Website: home-depot
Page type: delivery-shipping
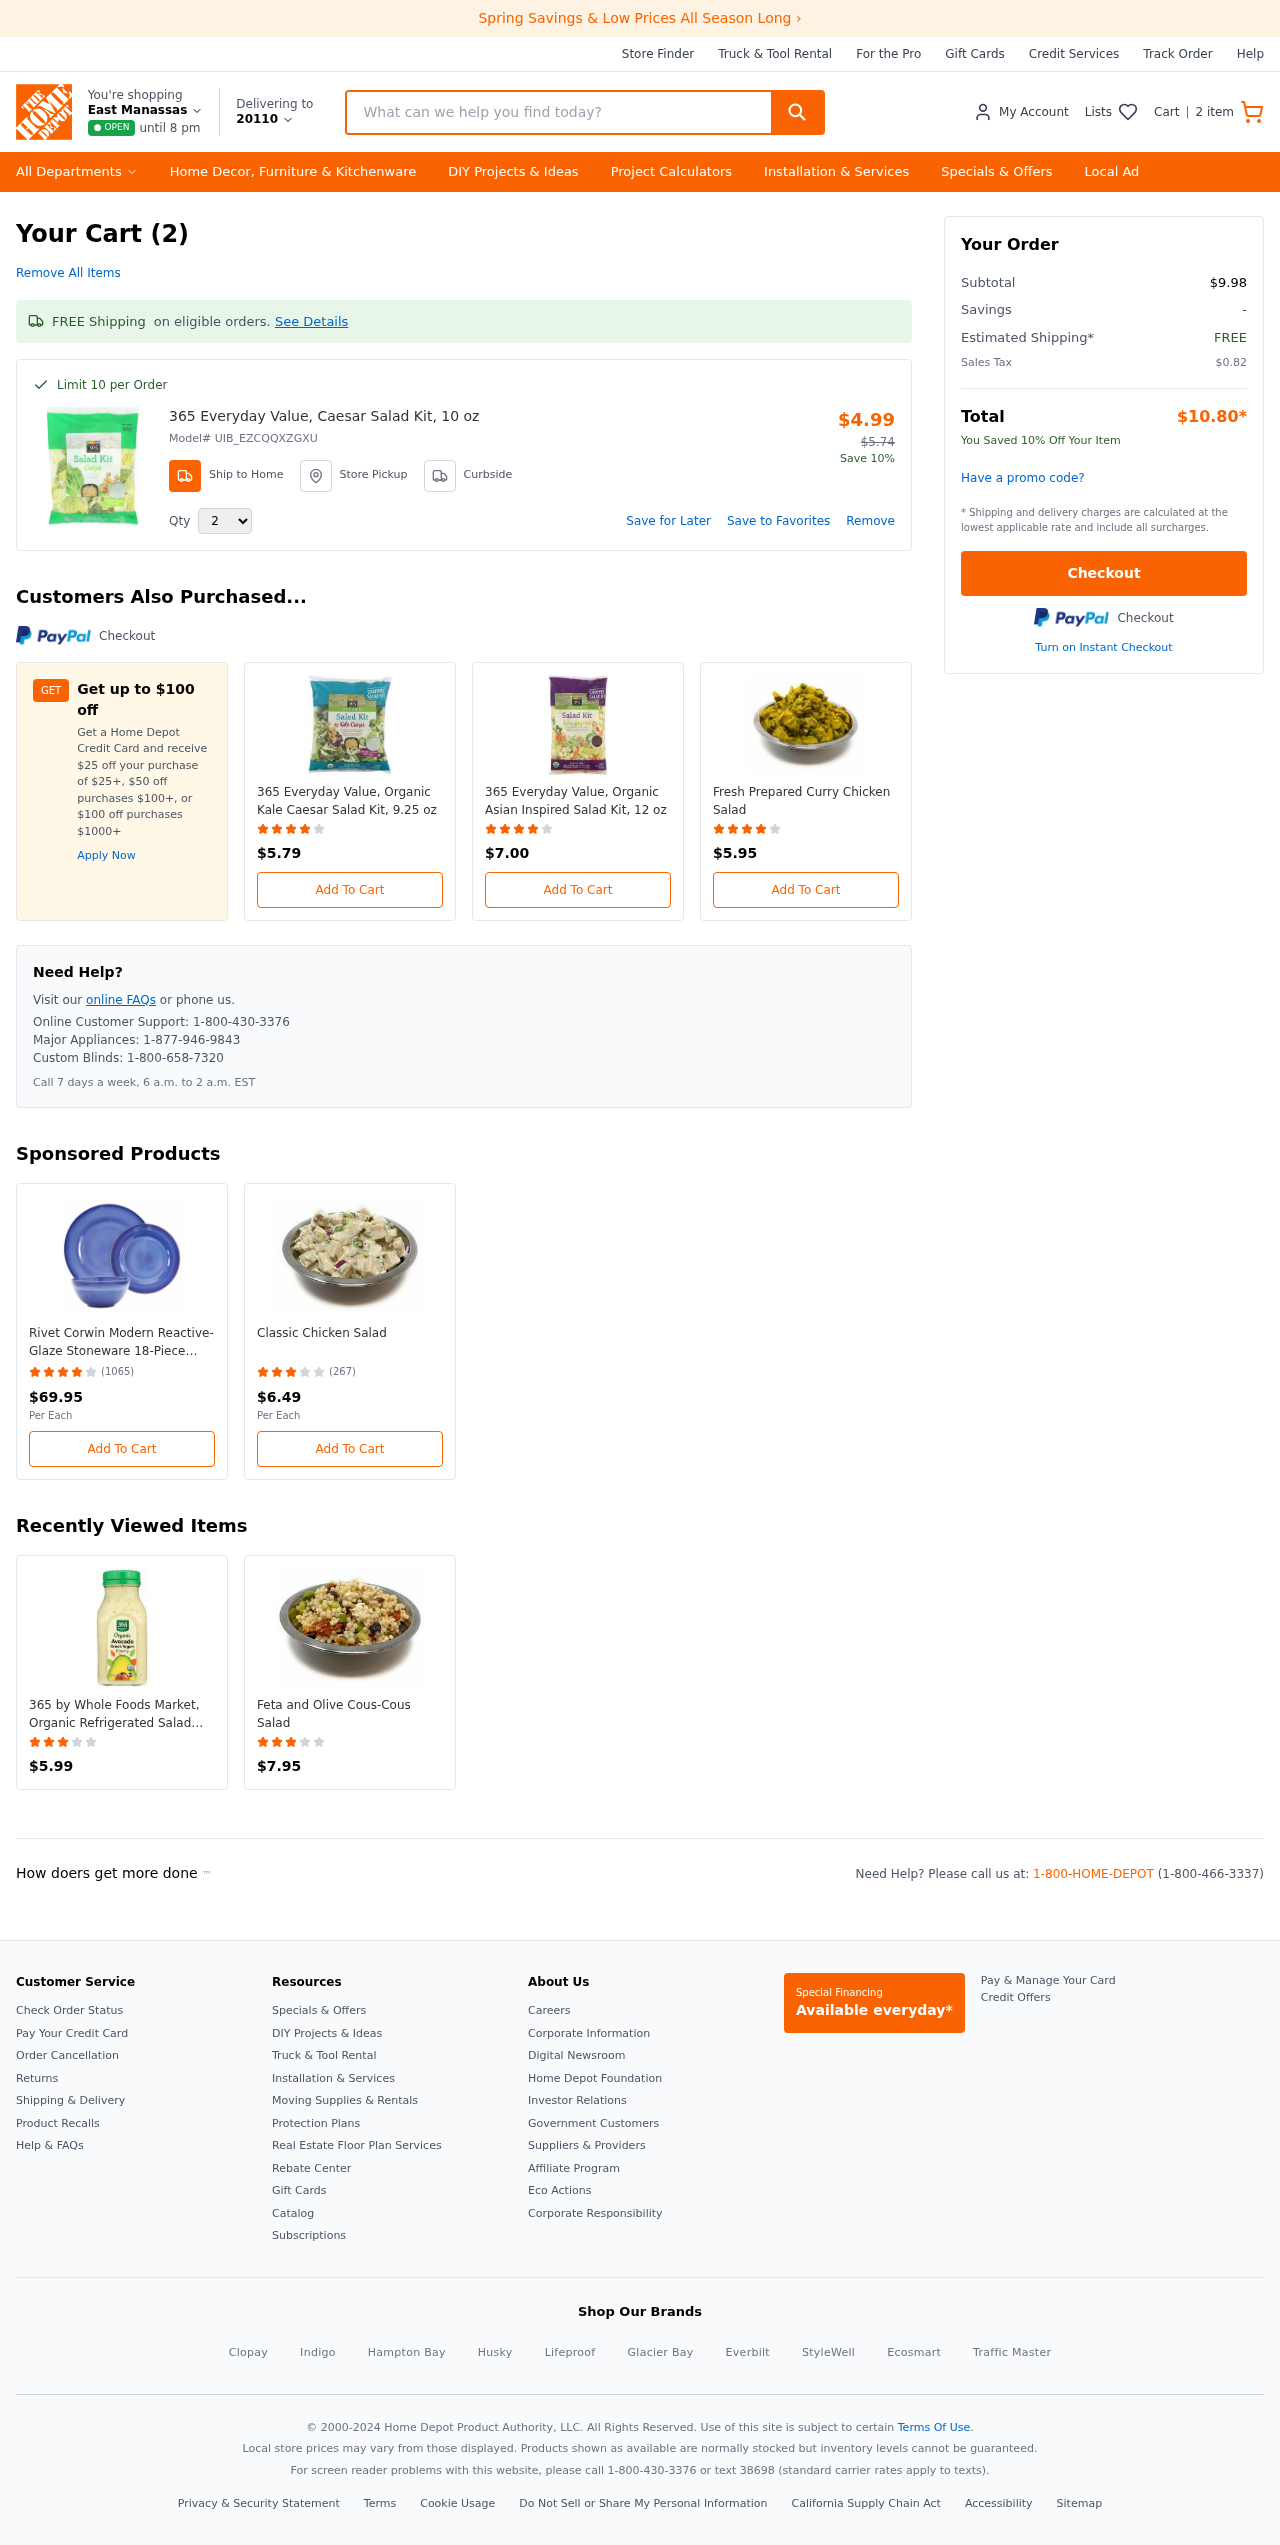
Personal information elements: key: PII_CITY_STATE
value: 20110
Product elements: key: PRODUCT1_NAME
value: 365 Everyday Value, Caesar Salad Kit, 10 oz
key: PRODUCT1_PRICE
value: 4.99
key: PRODUCT1_QUANTITY
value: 2
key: PRODUCT2_NAME
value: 365 Everyday Value, Organic Kale Caesar Salad Kit, 9.25 oz
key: PRODUCT2_PRICE
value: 5.79
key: PRODUCT2_RATING
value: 4.6
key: PRODUCT3_NAME
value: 365 Everyday Value, Organic Asian Inspired Salad Kit, 12 oz
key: PRODUCT3_PRICE
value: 7
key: PRODUCT3_RATING
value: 4
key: PRODUCT4_NAME
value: Fresh Prepared Curry Chicken Salad
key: PRODUCT4_PRICE
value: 5.95
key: PRODUCT4_RATING
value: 4.6
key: PRODUCT5_NAME
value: Rivet Corwin Modern Reactive-Glaze Stoneware 18-Piece Dinnerware Set, Service for 6, Atacama Blue
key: PRODUCT5_NUM_RATINGS
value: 1065
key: PRODUCT5_PRICE
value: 69.95
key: PRODUCT5_RATING
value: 4.1
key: PRODUCT6_NAME
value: Classic Chicken Salad
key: PRODUCT6_NUM_RATINGS
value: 267
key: PRODUCT6_PRICE
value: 6.49
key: PRODUCT6_RATING
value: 3.3
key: PRODUCT7_NAME
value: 365 by Whole Foods Market, Organic Refrigerated Salad Dressing, Avocado Greek Yogurt, 12 Fl Oz
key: PRODUCT7_PRICE
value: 5.99
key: PRODUCT7_RATING
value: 3.5
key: PRODUCT8_NAME
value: Feta and Olive Cous-Cous Salad
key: PRODUCT8_PRICE
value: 7.95
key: PRODUCT8_RATING
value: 3.3
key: PRODUCT1_MODEL_ID
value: UIB_EZCQQXZGXU
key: PRODUCT1_ORIGINAL_PRICE
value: $5.74
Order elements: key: ORDER_NUM_ITEMS
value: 2
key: ORDER_NUM_ITEMS
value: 2 item
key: ORDER_SUBTOTAL
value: $9.98
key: ORDER_TAX
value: $0.82
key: ORDER_TOTAL
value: $10.80
Search elements: key: HEADER_SEARCH
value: What can we help you find today?